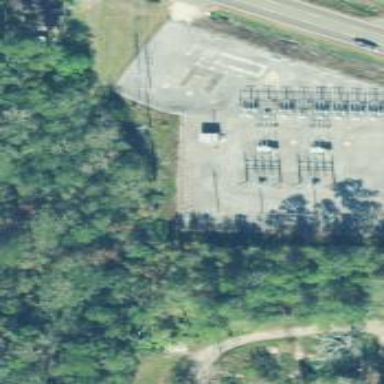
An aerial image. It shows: Distribution substation surrounded by fence.